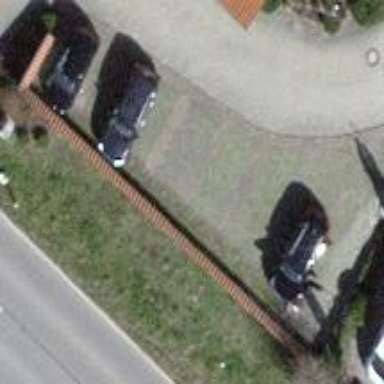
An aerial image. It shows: Parking area with surface.